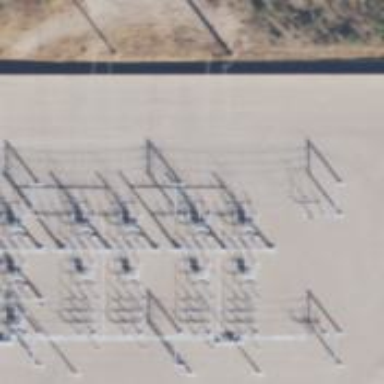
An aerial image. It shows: Switch used for power control.